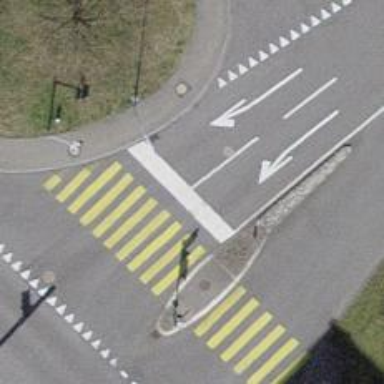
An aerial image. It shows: Road with traffic signals.